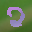
Label: 2